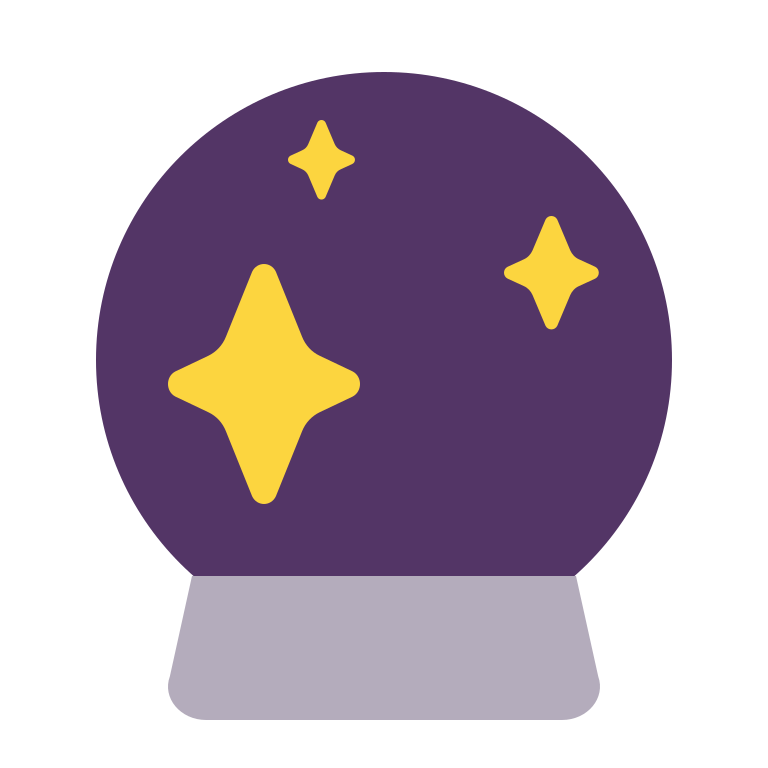
crystal ball flat